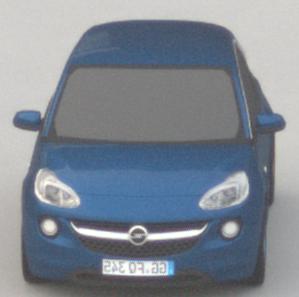
Make: Opel
Model: ADAM 1.2
Detailed model: ADAM
Model produced from: 2013/01
Model produced until: 2014/11
Doors: 3
Color: blue
Road condition: dry road
Daytime: morning or afternoon
Contrast: low contrast